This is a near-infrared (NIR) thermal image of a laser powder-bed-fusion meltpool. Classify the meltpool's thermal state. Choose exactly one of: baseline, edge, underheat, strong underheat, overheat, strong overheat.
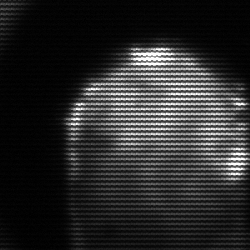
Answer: edge